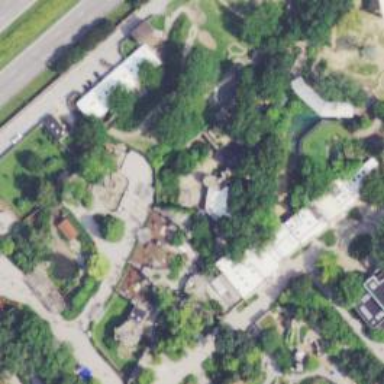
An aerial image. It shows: Enclosure in the zoo.